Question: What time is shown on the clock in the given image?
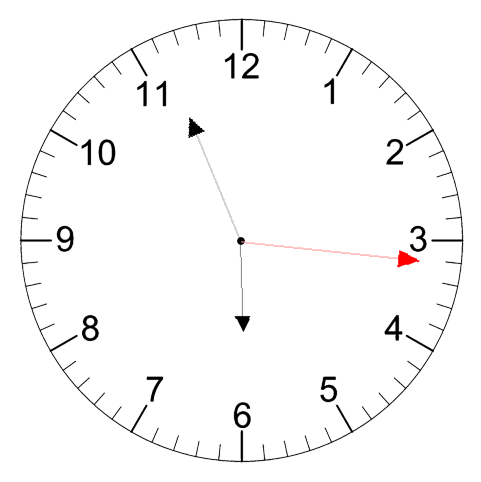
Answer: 05:56:16